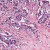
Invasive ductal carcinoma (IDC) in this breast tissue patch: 1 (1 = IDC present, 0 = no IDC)